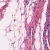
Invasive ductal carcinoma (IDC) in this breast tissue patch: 1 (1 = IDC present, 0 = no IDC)